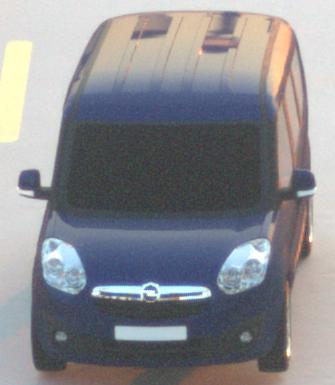
Make: Opel
Model: Combo Combi L1H1 1.4
Detailed model: Combo (D) Combi
Model produced from: 2012/01
Model produced until: 2013/11
Doors: 5
Color: blue
Road condition: dry road
Daytime: sunrise or sunset
Contrast: medium contrast